Question: a user just sent me this screenshot:
You can see a "settings" menu on the bottom and as the font indicates, my (phonegap) app has nothing to do with that whatsoever. He is running Android Jelly Bean. Does anyone know where this menu is coming from and more importantly, how to get rid of it? Clickin on it doesn't do anything, by the way.
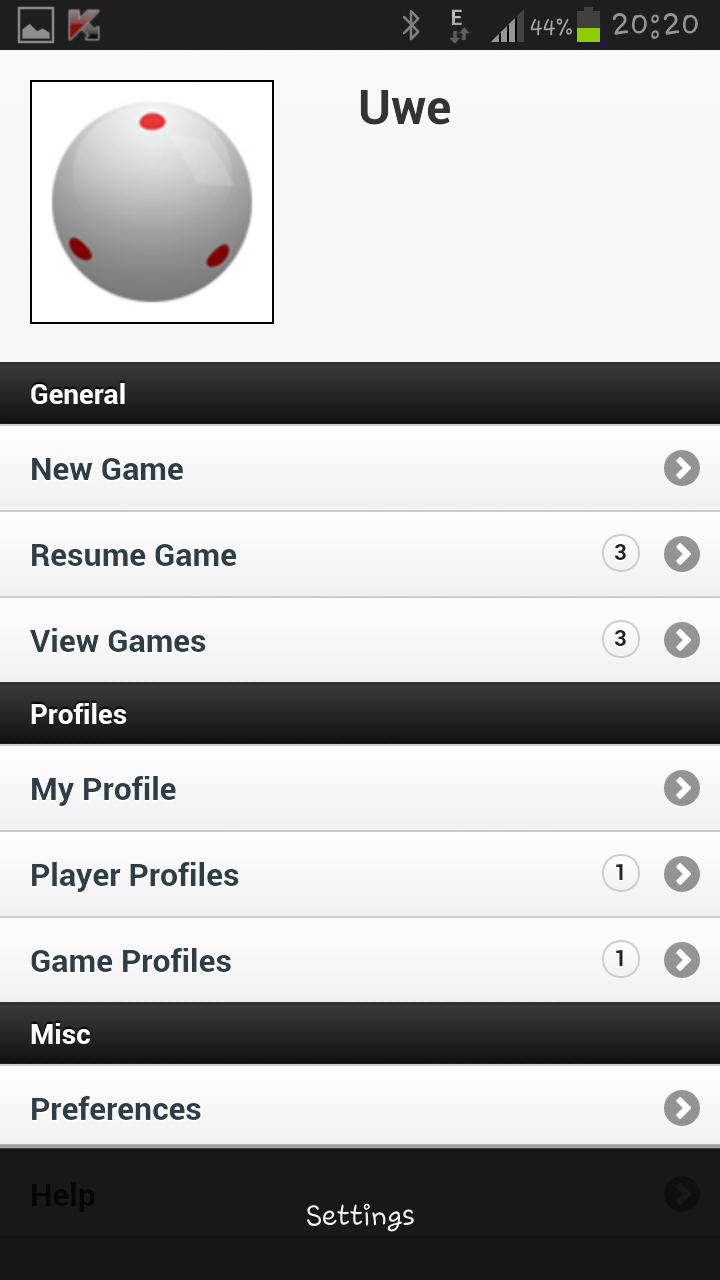
Answer: Solution: It was simply an automatically generated settings menu (in Java) that, per default, only contains the string "Settings".